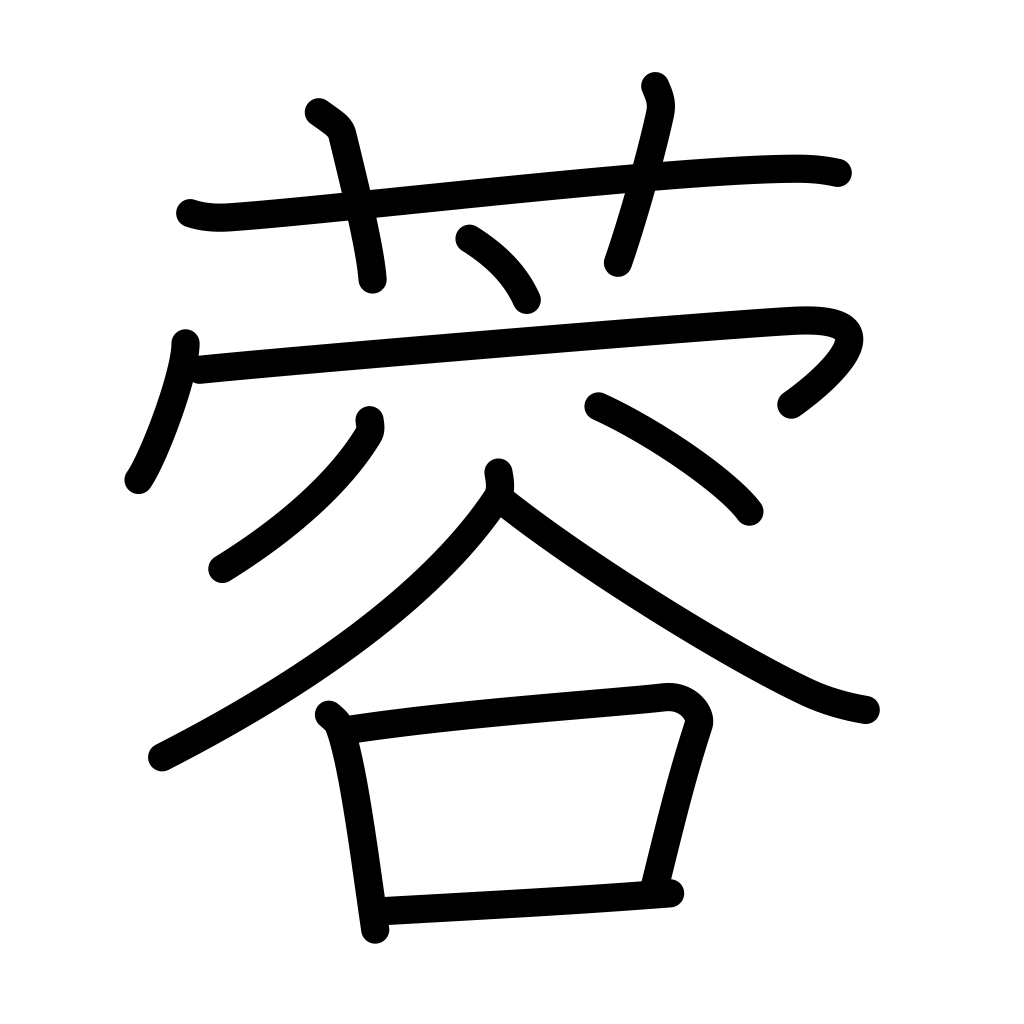
Meaning: lotus